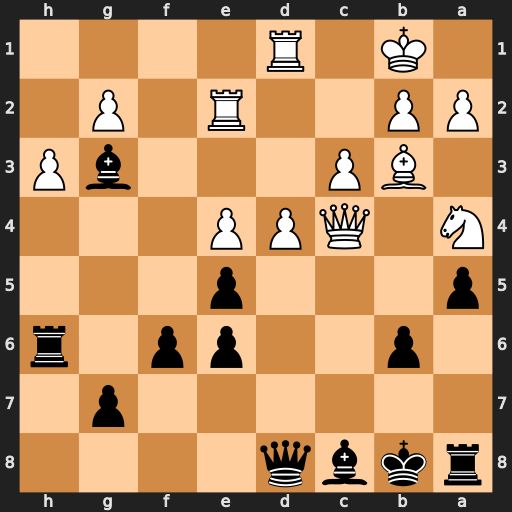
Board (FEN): rkbq4/6p1/1p2pp1r/p3p3/N1QPP3/1BP3bP/PP2R1P1/1K1R4
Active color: b
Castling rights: -
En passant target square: -
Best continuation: Ba6 Qc6 Bxe2